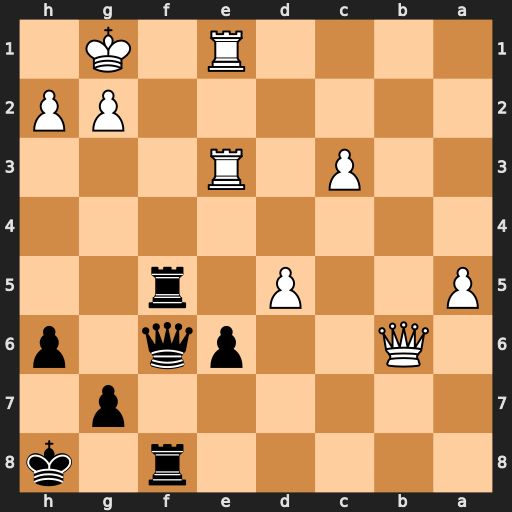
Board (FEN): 5r1k/6p1/1Q2pq1p/P2P1r2/8/2P1R3/6PP/4R1K1
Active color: b
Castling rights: -
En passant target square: -
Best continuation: Rf1+ Rxf1 Qxf1#